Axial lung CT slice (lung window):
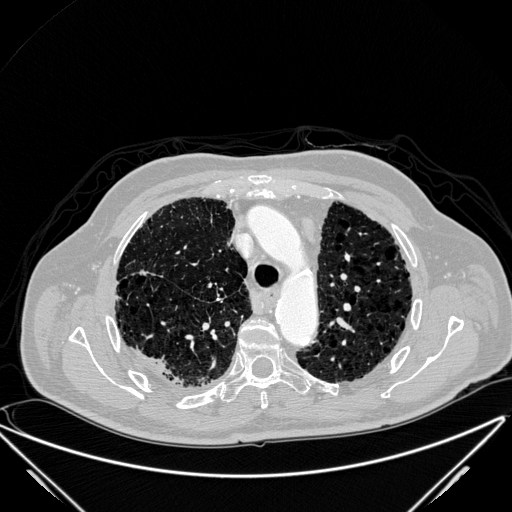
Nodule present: no